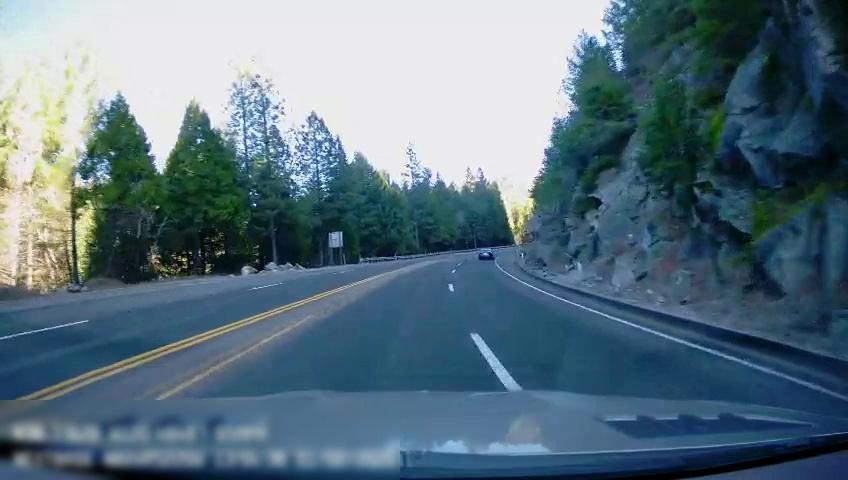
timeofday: Day
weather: Sunny
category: Drivable Space
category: Vehicles | Car
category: Lanes | Opposite Lane
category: Lanes | Alternate Lane
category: Lanes | Current Lane
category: Lanes | Opposite Lane
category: Lanes | Current Lane
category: Lanes | Alternate Lane
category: Lanes | Opposite Lane